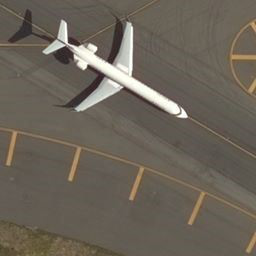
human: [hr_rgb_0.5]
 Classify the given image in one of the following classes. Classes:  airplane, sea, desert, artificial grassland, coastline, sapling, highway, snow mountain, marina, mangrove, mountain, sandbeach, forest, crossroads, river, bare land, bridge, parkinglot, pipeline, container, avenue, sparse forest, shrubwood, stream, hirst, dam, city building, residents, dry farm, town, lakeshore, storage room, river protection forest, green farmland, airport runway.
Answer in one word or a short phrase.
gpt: airplane